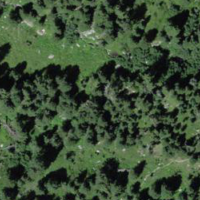
EUNIS habitat code: 31
Species observed at this site:
Boloria selene